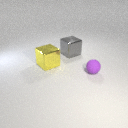
small purple rubber sphere in front of large yellow metal cube